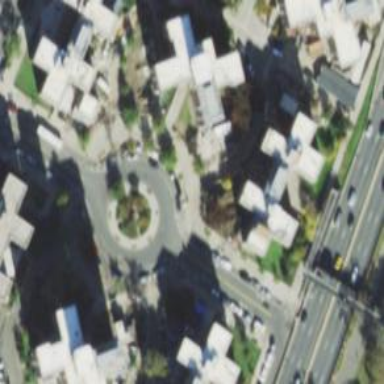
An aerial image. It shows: Residential road with asphalt surface leading up to roundabout.